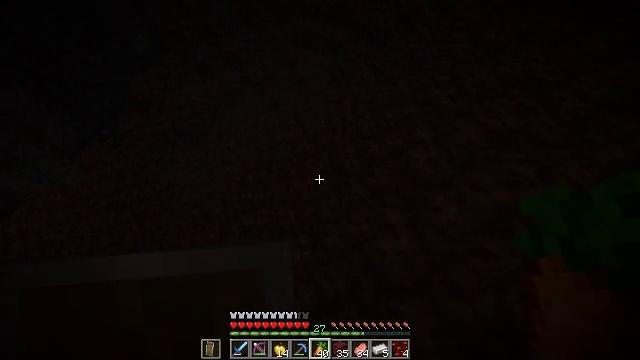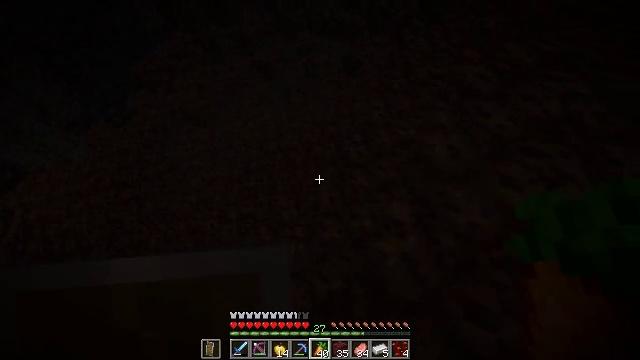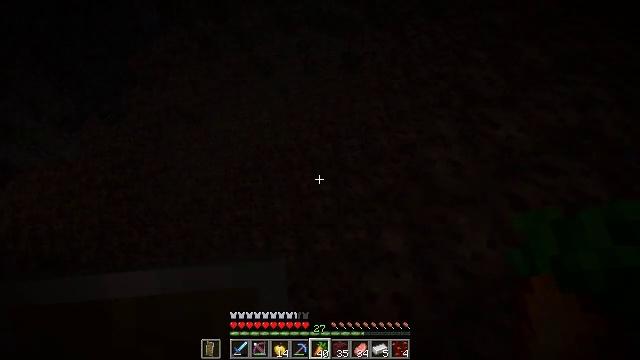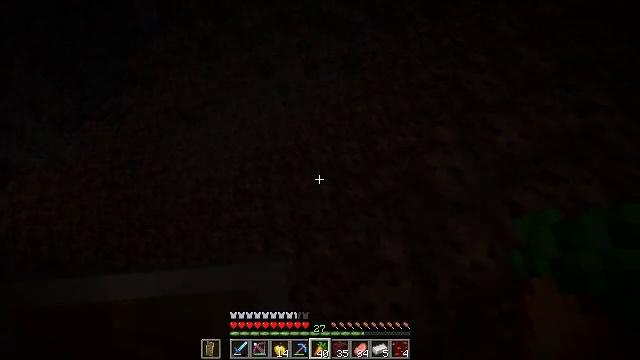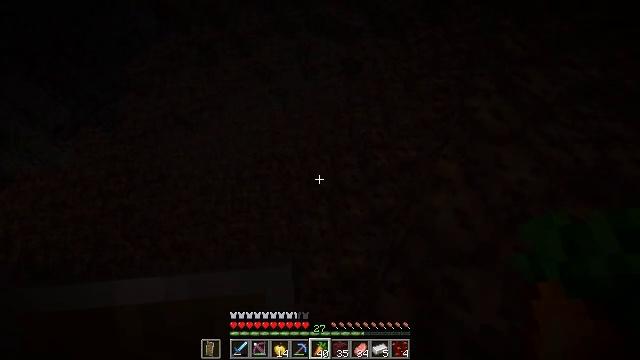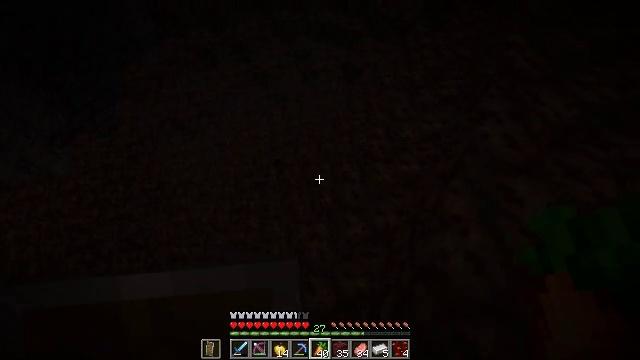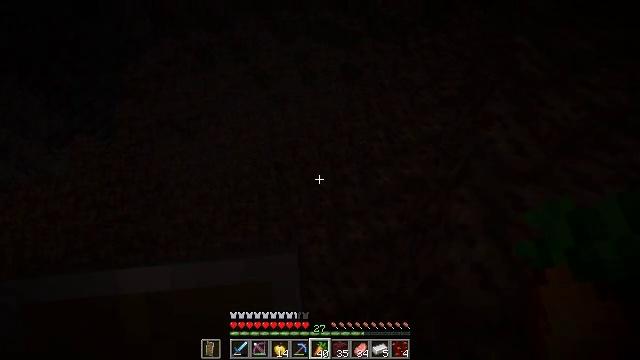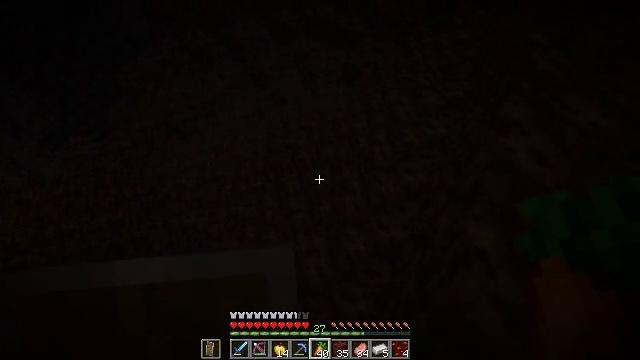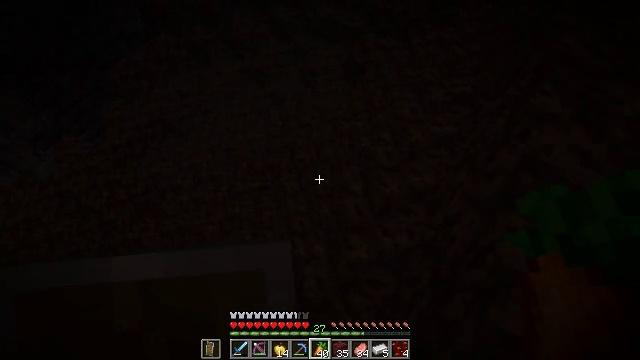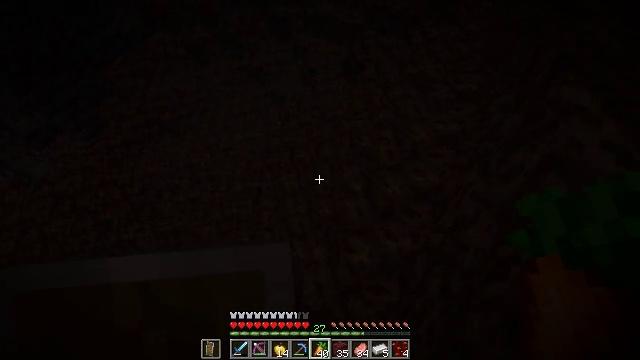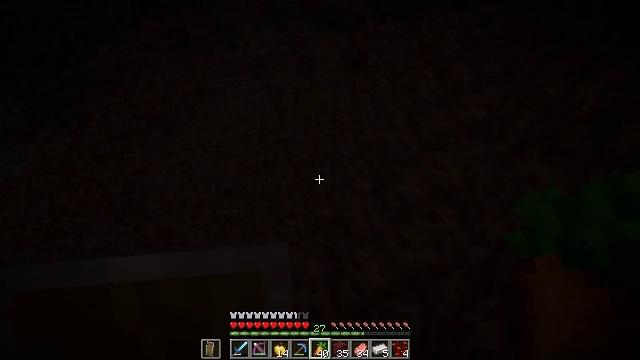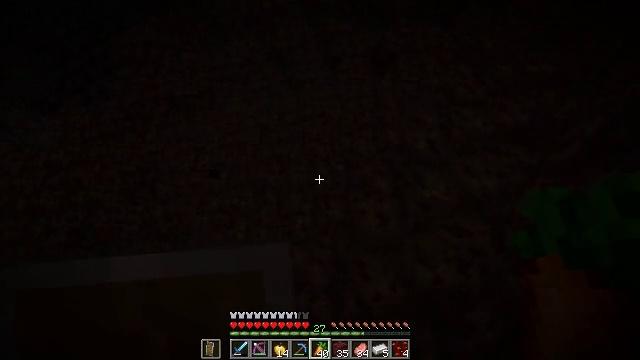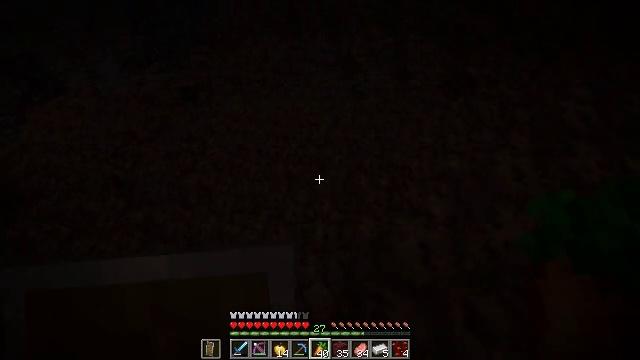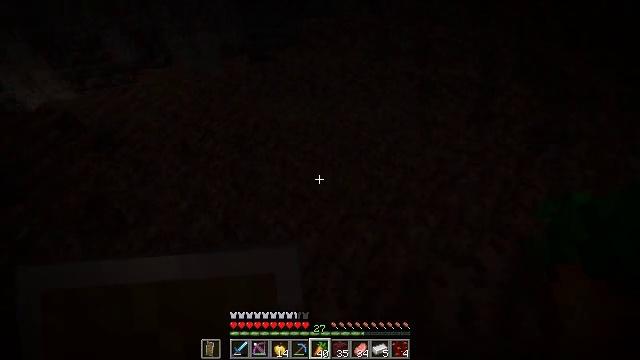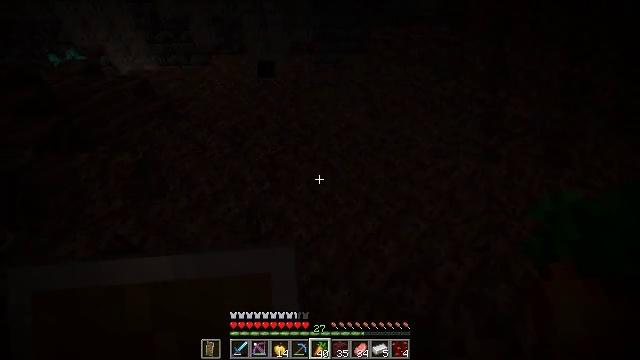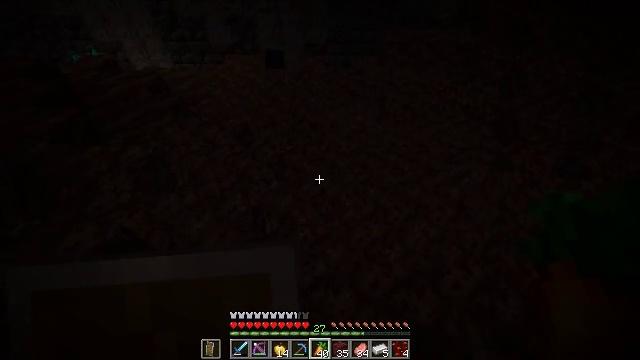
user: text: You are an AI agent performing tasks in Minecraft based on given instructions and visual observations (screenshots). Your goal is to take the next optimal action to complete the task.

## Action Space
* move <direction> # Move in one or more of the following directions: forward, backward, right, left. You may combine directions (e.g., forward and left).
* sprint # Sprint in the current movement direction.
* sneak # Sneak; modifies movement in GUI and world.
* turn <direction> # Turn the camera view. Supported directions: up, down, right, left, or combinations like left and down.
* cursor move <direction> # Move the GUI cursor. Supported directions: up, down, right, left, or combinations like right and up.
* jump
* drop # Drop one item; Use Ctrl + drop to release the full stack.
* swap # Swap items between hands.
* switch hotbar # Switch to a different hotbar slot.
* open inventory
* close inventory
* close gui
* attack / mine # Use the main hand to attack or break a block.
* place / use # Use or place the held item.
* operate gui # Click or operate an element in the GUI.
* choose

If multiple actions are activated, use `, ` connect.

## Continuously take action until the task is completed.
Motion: motion action
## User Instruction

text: Break the basalt block.
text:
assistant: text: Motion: move forward, turn left and down
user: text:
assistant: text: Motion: move forward
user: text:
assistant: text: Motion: move forward
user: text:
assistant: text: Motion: move forward
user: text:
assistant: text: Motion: move forward
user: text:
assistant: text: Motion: move forward
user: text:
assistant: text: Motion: move forward
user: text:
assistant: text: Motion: move forward
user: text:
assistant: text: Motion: move forward
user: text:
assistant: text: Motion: move forward and move right
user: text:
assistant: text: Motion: move forward and move right, turn left
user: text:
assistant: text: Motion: move forward and move right, turn left and up
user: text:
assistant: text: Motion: move forward and move right, sneak, turn left and up
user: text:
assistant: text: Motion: move forward, sneak, turn left and up
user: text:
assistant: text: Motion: move forward and move left, sneak, turn left
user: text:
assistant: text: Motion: move forward and move left, sneak
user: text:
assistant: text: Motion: move forward and move left, sneak
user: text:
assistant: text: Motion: move forward and move left, sneak, turn left
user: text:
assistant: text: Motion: move forward and move left, sneak, turn left
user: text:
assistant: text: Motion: move forward and move left, sneak
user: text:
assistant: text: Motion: move forward and move left, sneak
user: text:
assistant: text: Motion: move forward and move left, sneak
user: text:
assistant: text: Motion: move forward and move left, sneak
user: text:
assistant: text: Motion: move forward and move left, sneak
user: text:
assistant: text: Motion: move forward and move left, sneak
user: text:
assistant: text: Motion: move forward, sneak
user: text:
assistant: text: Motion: move forward, sneak
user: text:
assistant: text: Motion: move forward, turn up
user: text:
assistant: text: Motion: move forward, turn left and up
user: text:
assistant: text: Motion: move forward, turn up